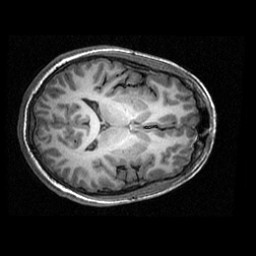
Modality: T1w
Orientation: axial
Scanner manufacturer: ge
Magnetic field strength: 3 T
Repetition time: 0.00904 s
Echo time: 0.00184 s